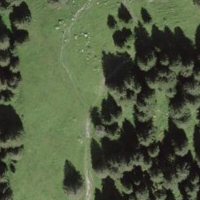
EUNIS habitat code: 44
Species observed at this site:
Nucifraga caryocatactes